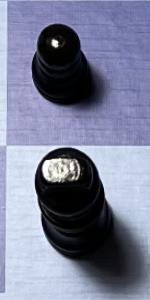
Label: King_Black